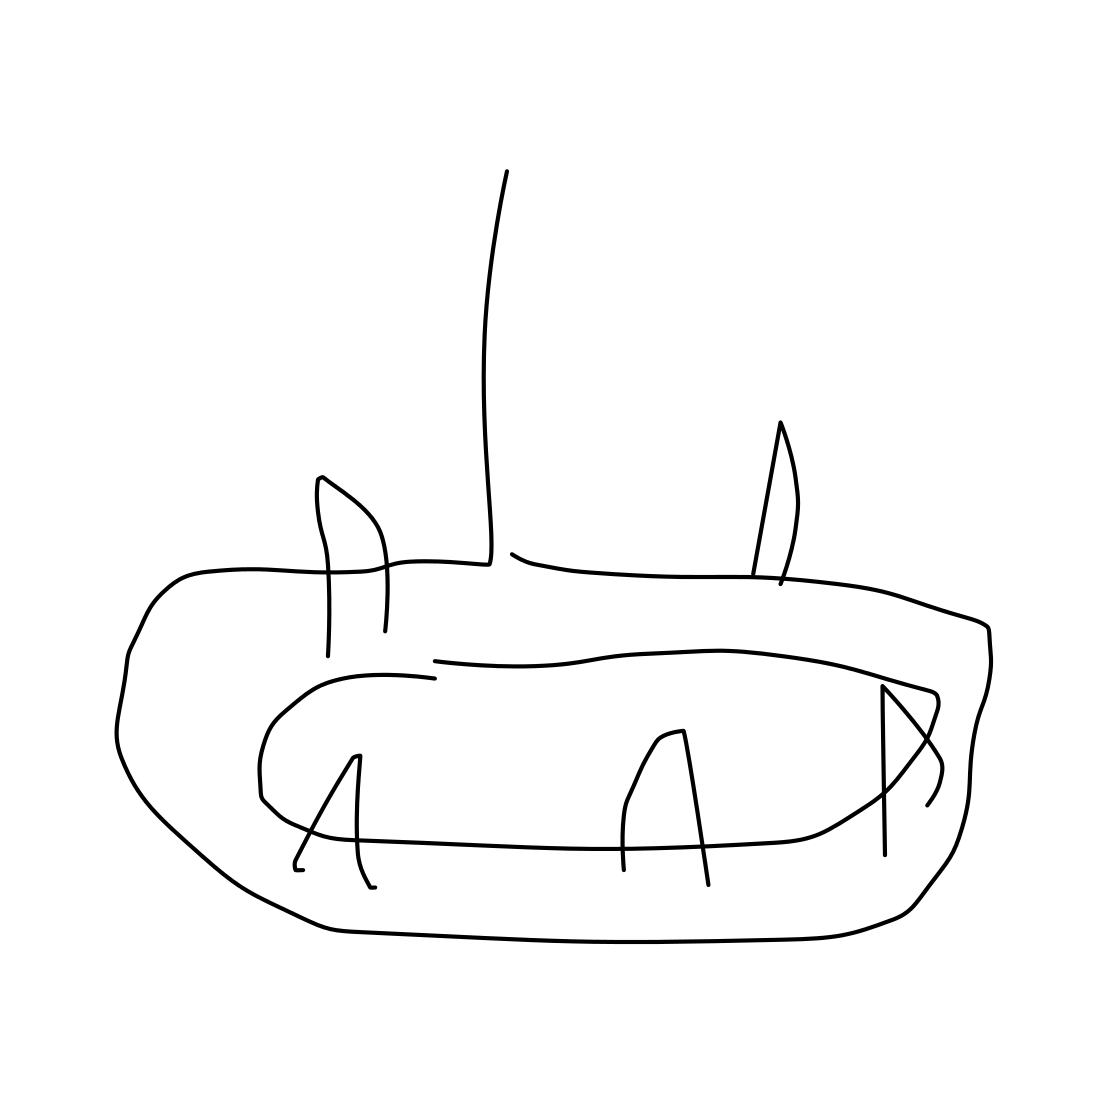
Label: chandelier